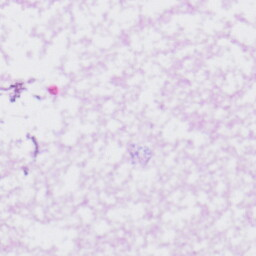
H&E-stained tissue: Liver